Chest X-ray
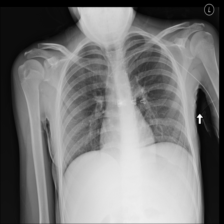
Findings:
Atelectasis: negative
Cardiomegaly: negative
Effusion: negative
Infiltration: negative
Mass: negative
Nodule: negative
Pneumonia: negative
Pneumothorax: negative
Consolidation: negative
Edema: negative
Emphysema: negative
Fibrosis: negative
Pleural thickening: negative
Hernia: negative